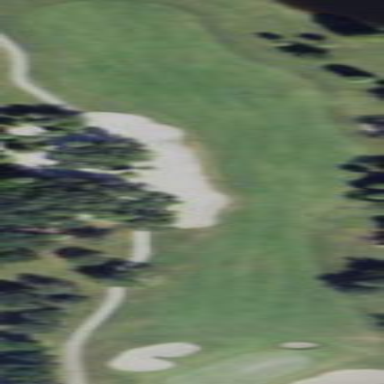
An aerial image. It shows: Grassy area designated as golf fairway.